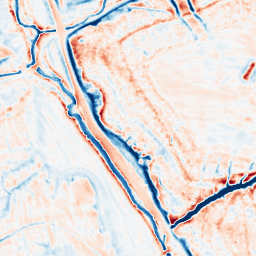
Category: multiscale
Decomposition family: dog_multiscale
Decomposition parameters: sigma_ratio: 1.4
n_scales: 6
base_sigma: 0.5
Upsampling method: cubic_catmull_rom
Upsampling parameters: scale: 4
Upsampling scale: 4